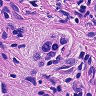
Metastatic tissue present: yes